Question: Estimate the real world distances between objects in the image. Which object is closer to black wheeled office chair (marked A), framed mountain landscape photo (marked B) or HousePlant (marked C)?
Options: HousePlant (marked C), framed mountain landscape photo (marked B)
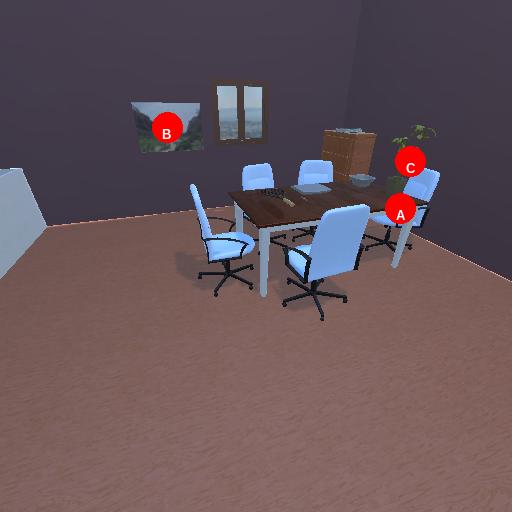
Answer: HousePlant (marked C)